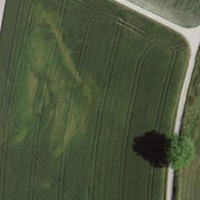
EUNIS habitat code: 52
Species observed at this site:
Primula veris